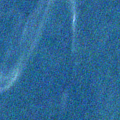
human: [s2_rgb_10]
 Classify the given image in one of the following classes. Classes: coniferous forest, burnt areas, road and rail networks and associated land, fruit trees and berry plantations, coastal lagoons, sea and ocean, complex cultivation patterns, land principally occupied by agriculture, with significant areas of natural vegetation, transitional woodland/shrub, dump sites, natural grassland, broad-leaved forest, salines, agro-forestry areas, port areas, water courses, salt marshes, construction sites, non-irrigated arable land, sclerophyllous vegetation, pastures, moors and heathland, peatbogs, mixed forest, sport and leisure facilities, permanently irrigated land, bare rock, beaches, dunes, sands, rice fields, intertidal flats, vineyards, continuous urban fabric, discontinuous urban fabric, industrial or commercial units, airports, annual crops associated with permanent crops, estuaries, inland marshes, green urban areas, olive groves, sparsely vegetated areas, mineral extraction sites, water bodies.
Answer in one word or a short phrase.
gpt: sea and ocean